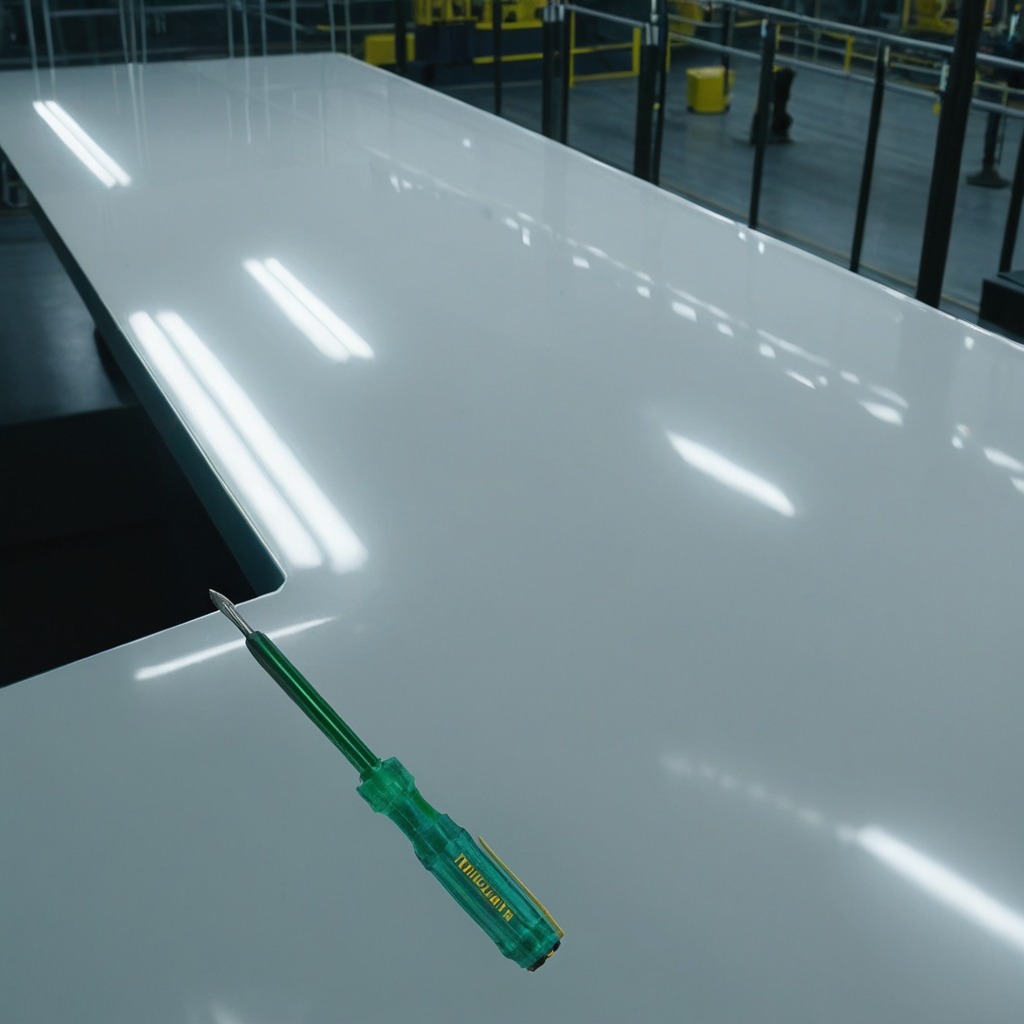
A screwdriver is lying on a high-gloss table in a ship maintenance bay industrial lighting.